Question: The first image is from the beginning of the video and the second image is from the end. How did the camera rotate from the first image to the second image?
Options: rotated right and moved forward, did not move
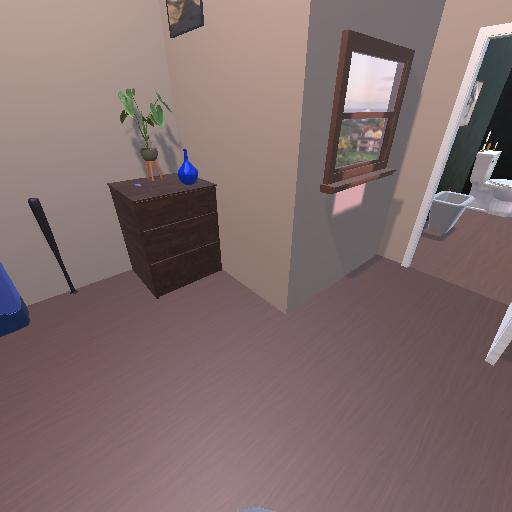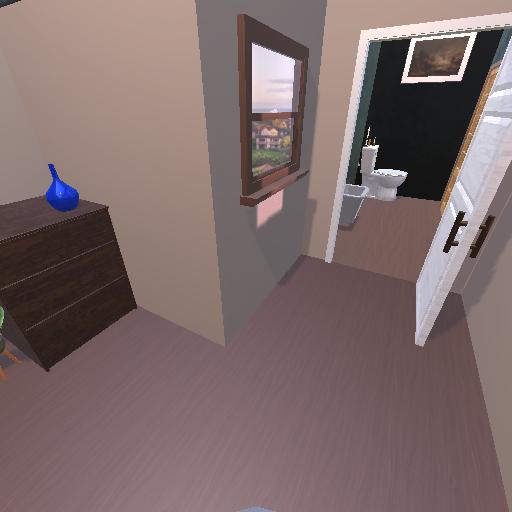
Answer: rotated right and moved forward